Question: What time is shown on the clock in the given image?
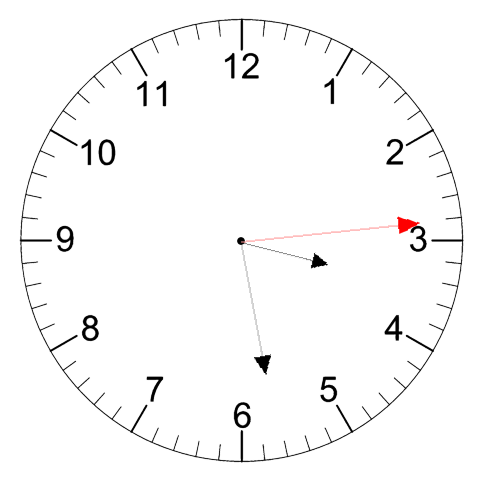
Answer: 03:28:14